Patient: sex M, age 42
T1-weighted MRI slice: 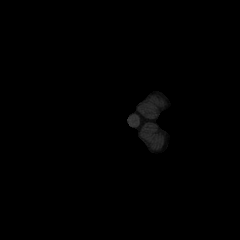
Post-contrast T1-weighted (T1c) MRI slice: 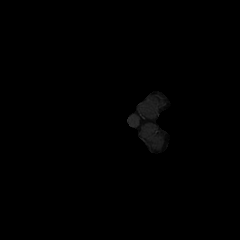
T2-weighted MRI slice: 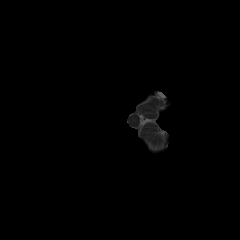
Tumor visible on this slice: no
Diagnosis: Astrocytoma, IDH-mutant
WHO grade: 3